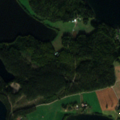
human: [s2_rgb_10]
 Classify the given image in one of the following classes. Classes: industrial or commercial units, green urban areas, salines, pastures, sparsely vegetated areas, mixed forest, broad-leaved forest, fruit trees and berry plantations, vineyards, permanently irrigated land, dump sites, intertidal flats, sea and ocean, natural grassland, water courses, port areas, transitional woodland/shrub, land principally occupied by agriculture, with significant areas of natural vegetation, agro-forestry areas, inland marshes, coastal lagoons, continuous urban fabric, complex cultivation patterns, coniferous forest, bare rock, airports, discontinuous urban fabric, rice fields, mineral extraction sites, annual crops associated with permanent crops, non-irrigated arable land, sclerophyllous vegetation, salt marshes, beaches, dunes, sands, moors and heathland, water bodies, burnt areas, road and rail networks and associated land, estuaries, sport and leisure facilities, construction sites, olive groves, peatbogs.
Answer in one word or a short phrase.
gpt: land principally occupied by agriculture, with significant areas of natural vegetation, coniferous forest, mixed forest, water bodies